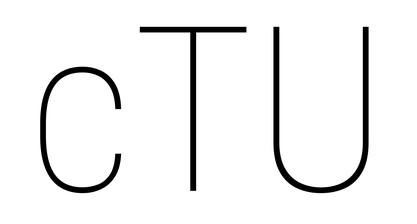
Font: Roboto_Condensed_Thin